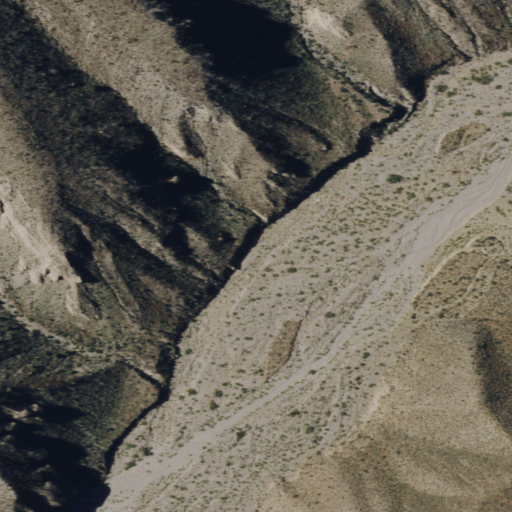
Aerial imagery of valley in Nevada named Horse Pasture Canyon containing only shrub